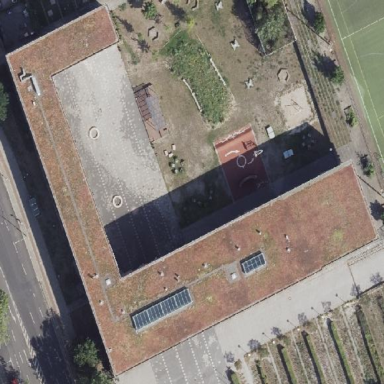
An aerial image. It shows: Flat-roofed school building.